Question: Only the firefox shows my SVG correct.
Can anybody tell me what i did wrong?

<URL>
'''
<svg style="max-height: 100%;" preserveAspectRatio="xMidYMid meet" viewBox="0 0 24.706 29.511" xmlns:xlink="http://www.w3.org/1999/xlink" xmlns="http://www.w3.org/2000/svg" version="1.1" id="svgClean">
<defs>
<radialGradient gradientUnits="userSpaceOnUse" r="75%" cy="50%" cx="50%" id="rgrad">
<stop style="stop-color:#a9e4f7; stop-opacity:1" offset="1%"/>
<stop style="stop-color:#00a9dd; stop-opacity:1" offset="50%"/>
</radialGradient>
<filter height="250px" width="250px" y="-50%" x="-50%" primitiveUnits="objectBoundingBox" id="drop-shadow">
<feGaussianBlur stdDeviation="0.01" in="SourceAlpha"/>
<feOffset result="offsetblur" dy="0.02" dx="0.01"/>
<feFlood flood-color="black"/>
<feComposite operator="in" in2="offsetblur"/>
<feMerge>
<feMergeNode/>
<feMergeNode in="SourceGraphic"/>
</feMerge>
</filter>
<style type="text/css">
#svgClean {
padding:0.5% 0.5% 0.5% 0.5%;
width:250px;
height:250px;
-webkit-box-sizing: border-box;
-moz-box-sizing: border-box;
-ms-box-sizing: border-box;
-o-box-sizing: border-box;
box-sizing: border-box;
border: 3px solid #000000;
-webkit-border-top-left-radius: 15%;
-webkit-border-top-right-radius: 15%;
-webkit-border-bottom-right-radius: 15%;
-webkit-border-bottom-left-radius: 15%;
-moz-border-radius-topleft: 15%;
-moz-border-radius-topright: 15%;
-moz-border-radius-bottomright: 15%;
-moz-border-radius-bottomleft: 15%;
border-top-left-radius: 15%;
border-top-right-radius: 15%;
border-bottom-right-radius: 15%;
border-bottom-left-radius: 15%;
background: radial-gradient(center center , circle cover , #7d7e7d 1% , #000000 100% );
background: -o-radial-gradient(center center, circle cover , #7d7e7d 1% , #000000 100% );
background: -ms-radial-gradient(center center, circle cover , #7d7e7d 1% , #000000 100% );
background: -moz-radial-gradient(center center, circle cover , #7d7e7d 1% , #000000 100% );
background: -webkit-radial-gradient(center center, circle cover , #7d7e7d 1% , #000000 100% ); -webkit-box-shadow: 0rem 0rem 1rem #000000;
-moz-box-shadow: 0rem 0rem 1rem #000000 ;
box-shadow: 0rem 0rem 1rem #000000 ; -webkit-box-shadow: 0rem 0rem 1rem #000000;
-moz-box-shadow: 0rem 0rem 1rem #000000 ;
box-shadow: 0rem 0rem 1rem #000000 ; }
g {
fill:url(#rgrad);
filter:url(#drop-shadow);
stroke: #000;
stroke-width: 0.1%;
}
</style>
</defs>
<g id="viewport"> <path d="M15.906,4.482c-0.119,0-0.236,0.01-0.352,0.024c0.136,0.153,0.22,0.344,0.22,0.554c0,0.499-0.458,0.904-1.022,0.904 c-0.398,0-0.739-0.204-0.909-0.499c-0.255,0.344-0.405,0.755-0.405,1.196c0,1.205,1.105,2.181,2.467,2.181 c1.363,0,2.468-0.976,2.468-2.181S17.269,4.482,15.906,4.482z"/><path d="M7.522,8.854c1.37,0,2.48-0.98,2.48-2.192c0-1.21-1.11-2.191-2.48-2.191c-0.261,0-0.512,0.036-0.748,0.102 C6.878,4.713,6.939,4.88,6.939,5.06c0,0.499-0.458,0.904-1.022,0.904c-0.249,0-0.473-0.082-0.651-0.212 c-0.143,0.277-0.226,0.584-0.226,0.91C5.041,7.873,6.152,8.854,7.522,8.854z"/><path d="M20.144,10.541c0,0-0.092,0.072-0.247,0.208c0.479-0.862,0.747-1.856,0.747-2.973c0-1.707-0.333-2.921-1.389-4.204 c0.938-0.994,0.486-3.104,0.486-3.104s-0.344-0.456-0.71-0.456c-0.2,0-0.405,0.135-0.565,0.55c0.006,0.42-0.484,0.929-1.105,0.929 c-0.229,0-0.477-0.068-0.724-0.238c-1.374-0.79-3.013-1.25-4.774-1.253c-1.761,0.003-3.401,0.463-4.775,1.253 C6.84,1.422,6.593,1.491,6.364,1.491c-0.622,0-1.111-0.508-1.106-0.929c-0.161-0.415-0.366-0.55-0.564-0.55 c-0.366,0-0.71,0.456-0.71,0.456s-0.453,2.11,0.485,3.104C3.413,4.855,3.08,6.069,3.08,7.776c0,1.213,0.315,2.285,0.876,3.197 c-0.042,0.064-0.086,0.128-0.126,0.194c-1.283,0.38-4.937,1.966-3.5,7.512c1.73,6.682,6.598,9.476,6.598,9.476 s0.182-0.271,0.436-0.774c0.18,1.199,1.395,2.129,2.867,2.129c1.054,0,1.976-0.479,2.481-1.19c0.531,0.53,1.324,0.868,2.21,0.868 c1.595,0,2.893-1.092,2.893-2.434c0-0.023-0.003-0.044-0.004-0.067c0.365,0.677,0.641,1.044,0.641,1.044s4.701-3.008,6.049-9.756 C25.848,11.227,20.144,10.541,20.144,10.541z M19.587,6.662c0,1.793-1.65,3.252-3.681,3.252c-2.029,0-3.68-1.458-3.68-3.252 c0-1.793,1.651-3.252,3.68-3.252C17.937,3.41,19.587,4.869,19.587,6.662z M12.749,9.101l-0.87,1.004l-1.048-1.004 c0,0,0.166-0.9,1.01-0.853C12.684,8.298,12.749,9.101,12.749,9.101z M4.631,1.05c0.09,0.214,0.236,0.416,0.431,0.59 c0.357,0.318,0.819,0.494,1.303,0.494c0.397,0,0.792-0.122,1.142-0.354c1.298-0.741,2.803-1.134,4.356-1.137 c1.553,0.003,3.058,0.396,4.355,1.137c0.35,0.232,0.745,0.354,1.143,0.354c0.483,0,0.946-0.176,1.303-0.494 c0.194-0.175,0.341-0.376,0.431-0.59c0.064,0.643,0.053,1.631-0.398,2.109L18.412,3.46c-0.712-0.436-1.574-0.694-2.505-0.694 c-1.879,0-3.483,1.046-4.116,2.513c-0.633-1.467-2.237-2.513-4.117-2.513c-0.891,0-1.718,0.236-2.413,0.639L5.029,3.159 C4.578,2.682,4.566,1.693,4.631,1.05z M7.673,3.41c2.029,0,3.681,1.459,3.681,3.252c0,1.793-1.651,3.252-3.681,3.252 c-2.029,0-3.68-1.458-3.68-3.252C3.993,4.869,5.645,3.41,7.673,3.41z M7.673,10.558c1.209,0,2.305-0.433,3.103-1.131l0.089,0.085 l0.998,1.334l1.003-1.373c0.792,0.67,1.862,1.084,3.041,1.084c1.758,0,3.275-0.917,3.982-2.235c-0.321,3.586-3.795,5.61-8.026,5.62 c-4.112-0.009-7.509-1.92-7.993-5.32C4.636,9.779,6.052,10.558,7.673,10.558z M10.229,28.545c-0.992,0-1.799-0.659-1.799-1.468 c0-0.811,0.808-1.469,1.799-1.469c0.992,0,1.8,0.658,1.8,1.469C12.029,27.886,11.222,28.545,10.229,28.545z M14.921,28.223 c-0.992,0-1.799-0.659-1.799-1.468c0-0.811,0.807-1.47,1.799-1.47s1.799,0.659,1.799,1.47 C16.721,27.564,15.914,28.223,14.921,28.223z M14.921,24.319c-1.055,0-1.976,0.479-2.481,1.19c-0.531-0.53-1.325-0.868-2.211-0.868 c-0.797,0-1.521,0.273-2.043,0.714c0.489-1.524,0.893-3.599,0.7-6.052c-0.202-2.562-1.287-4.567-2.354-5.96 c1.479,0.807,3.325,1.24,5.331,1.244c2.45-0.004,4.665-0.648,6.258-1.836c-1.027,1.443-2.071,3.557-2.13,6.227 c-0.055,2.552,0.507,4.666,1.108,6.179C16.568,24.645,15.79,24.319,14.921,24.319z"/> </g> </svg>
'''
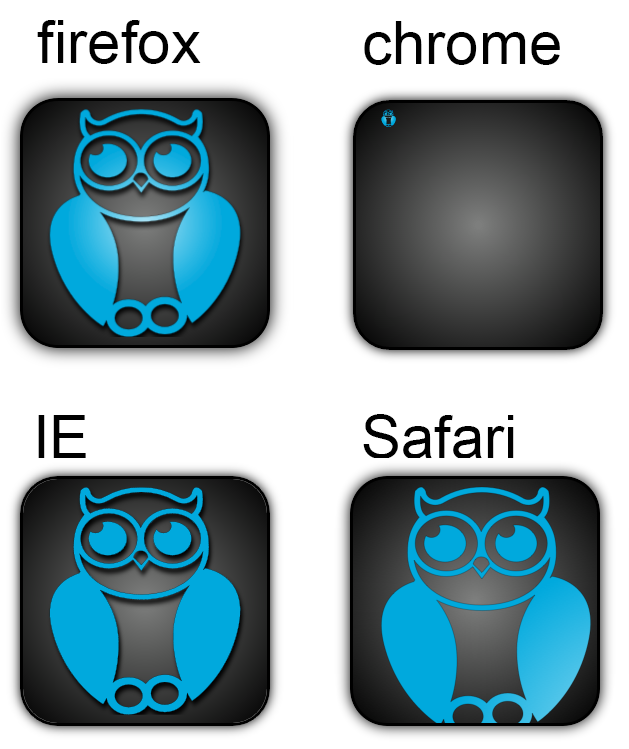
Answer: You're not allowed to mix and match units within an SVG. You specify your units with a viewBox - thereafter you can only use those viewBox units or % of bounding box. You can't decide to specify filter dimensions in pixels mixed with percentages: that's not allowed. I'm surprised anything at all is rendering. This version of your filter works in Chrome, Firefox & IE (I run Windows):
'''
<filter height="100%" width="100%" y="0%" x="0%" primitiveUnits="objectBoundingBox" id="drop-shadow">
<feGaussianBlur stdDeviation="0.01" in="SourceAlpha"/>
<feOffset result="offsetblur" dy="0.02" dx="0.01"/>
<feFlood flood-color="black"/>
<feComposite operator="in" in2="offsetblur"/>
<feMerge>
<feMergeNode/>
<feMergeNode in="SourceGraphic"/>
</feMerge>
</filter>
'''
Similarly, you're specifying userSpaceOnUse (ie viewbox Units) for your radial gradient, but then specifying all the dimensions as %'s - which are objectBoundingBox units.